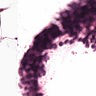
Metastatic tissue present: no